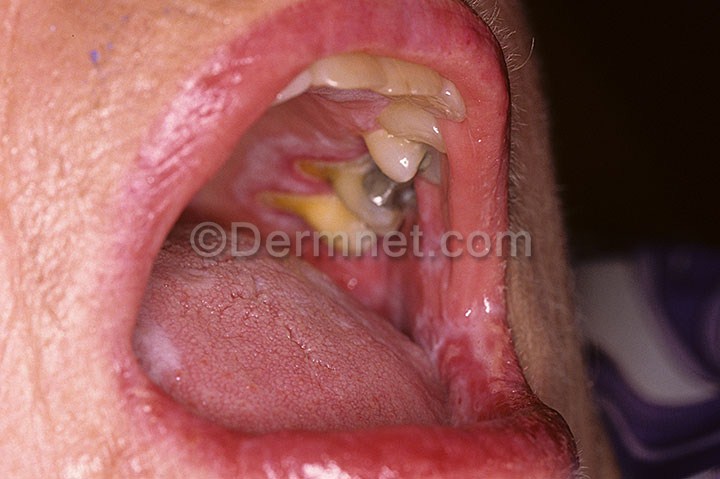
Disease: Psoriasis pictures Lichen Planus and related diseases